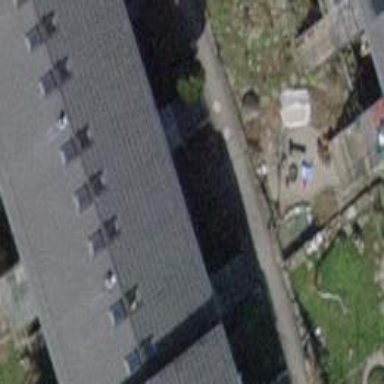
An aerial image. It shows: Terrace building.